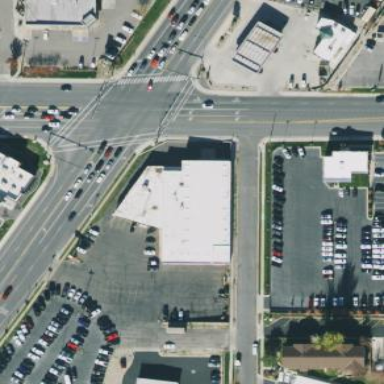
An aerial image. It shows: Building housing tires shop.